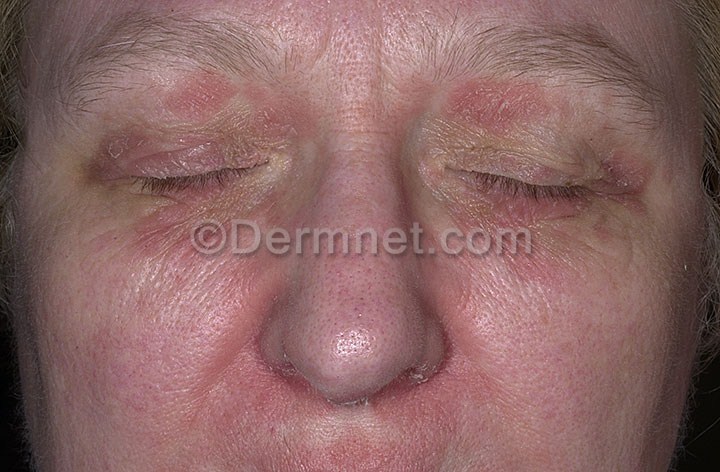
Disease: Psoriasis pictures Lichen Planus and related diseases